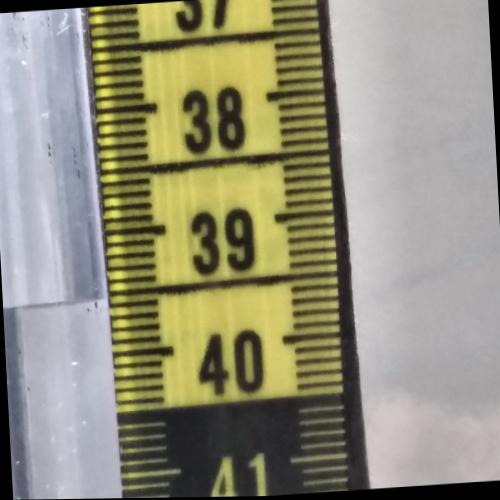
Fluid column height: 39.5 cm